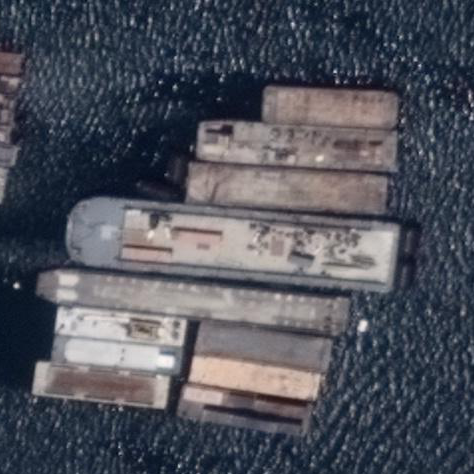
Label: civil